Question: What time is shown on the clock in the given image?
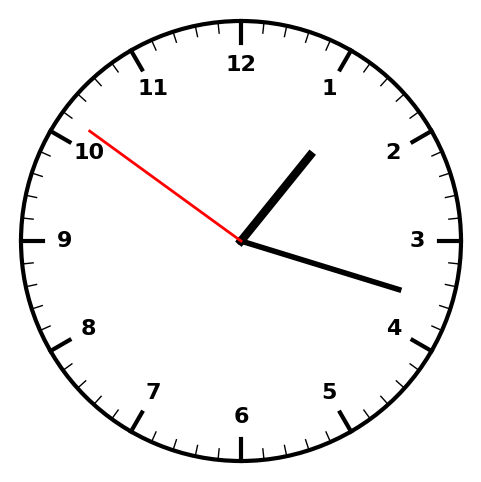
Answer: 01:17:51